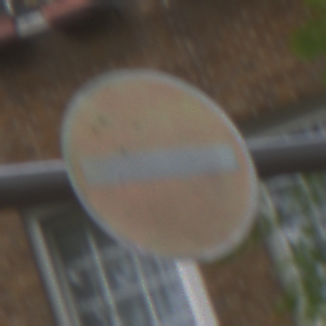
Verkehrszeichen: VerbotDerEinfahrt
Umgebung: Outdoor, Urban
Tageszeit: MorningAfternoon
Wetter: Overcast
Licht: Natural
Jahreszeit: NotSpecified
Kontrast: LowContrast